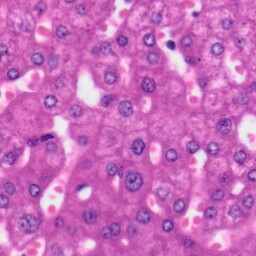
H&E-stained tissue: Liver